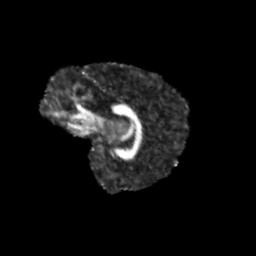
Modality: FA
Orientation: sagittal
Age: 12
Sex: female
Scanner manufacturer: siemens
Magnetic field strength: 3 T
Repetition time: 3.8 s
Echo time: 0.07 s